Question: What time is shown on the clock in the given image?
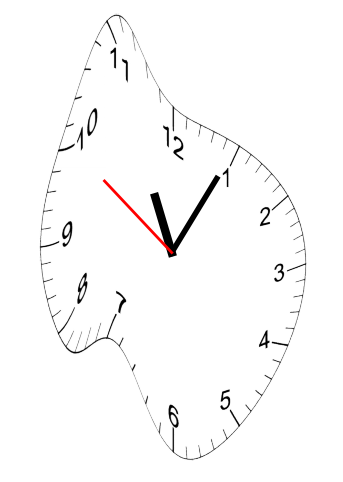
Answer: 11:04:50